Field crop: maize
Growth stage: 2
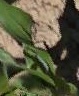
Species: maize